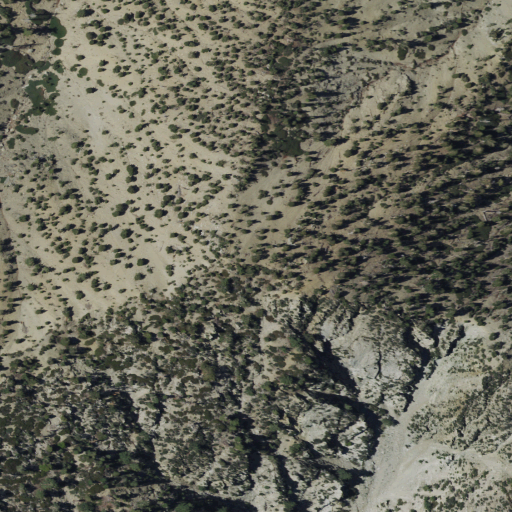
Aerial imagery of mountain in California named Galena Peak containing shrub, grassland, barren land, and evergreen forest